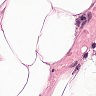
Metastatic tissue present: no